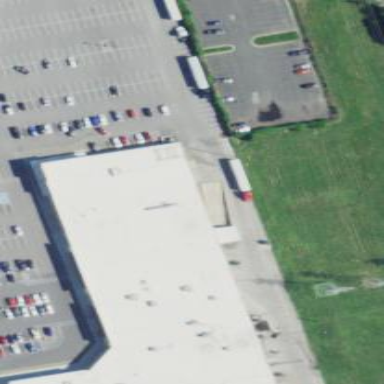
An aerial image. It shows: Supermarket.